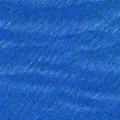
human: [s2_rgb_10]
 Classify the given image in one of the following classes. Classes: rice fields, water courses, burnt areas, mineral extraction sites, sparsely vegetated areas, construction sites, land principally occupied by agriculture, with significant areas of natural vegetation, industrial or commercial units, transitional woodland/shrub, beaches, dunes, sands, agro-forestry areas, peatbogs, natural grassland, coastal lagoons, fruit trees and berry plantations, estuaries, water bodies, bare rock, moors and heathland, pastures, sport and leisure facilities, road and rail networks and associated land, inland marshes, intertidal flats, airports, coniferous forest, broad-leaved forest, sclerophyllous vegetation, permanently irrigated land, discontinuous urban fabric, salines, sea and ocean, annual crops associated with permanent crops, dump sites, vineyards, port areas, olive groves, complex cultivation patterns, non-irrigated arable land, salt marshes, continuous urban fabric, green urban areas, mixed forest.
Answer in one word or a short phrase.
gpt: sea and ocean